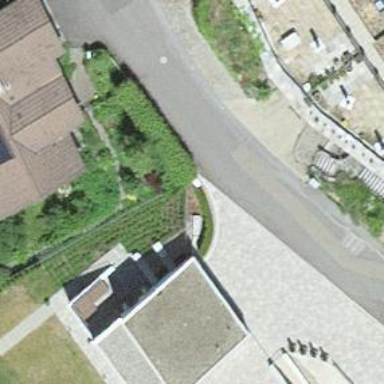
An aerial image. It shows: Hedge barrier.